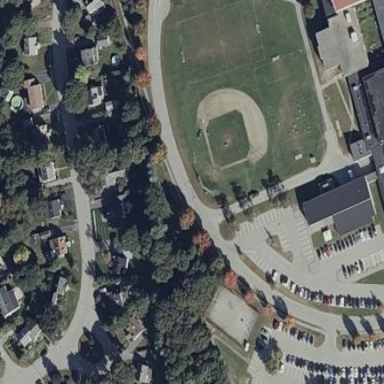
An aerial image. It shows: Baseball pitch for leisure land activities.